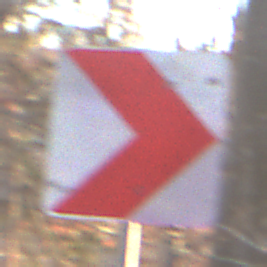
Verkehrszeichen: RichtungstafelnInKurvenKleinLinks
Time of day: SunriseSunset
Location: Outdoor (Nature)
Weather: Clear
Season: Autumn
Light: Natural